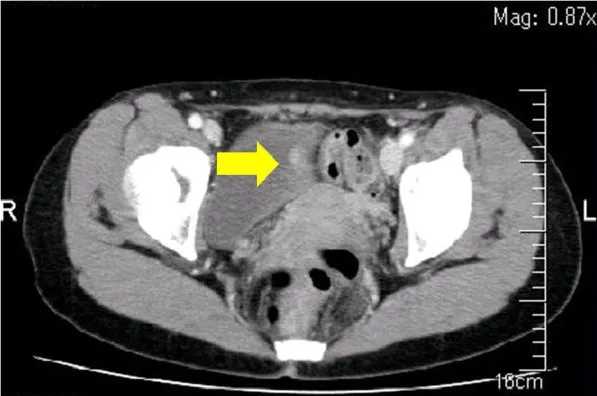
Abdominal computed tomography showing a 6mm mass in the bladder.
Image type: radiology (ct)